Question: I want to make my buttons style like the following

I want to implement these buttons with my custom view I mean without using the AlertDialog
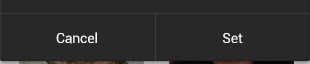
Answer: You can just do it with xml, like this:
Put this in drawable/border.xml
'''
<?xml version="1.0" encoding="utf-8"?>
<shape xmlns:android="http://schemas.android.com/apk/res/android" android:shape="rectangle" >
<solid android:color="#000000" />
<stroke android:width="1dip" android:color="#333333"/>
</shape>
'''
And then in your layout file:
'''
<Button
...
android:background="@drawable/border"
android:textColor="#ffffff"
android:textSize="13sp"
... />
'''
Then you can just set your width & height to make it look great! :)
Edit:
I would recommend to use <URL> answer instead thought, much more better to use built-in Android-resources.